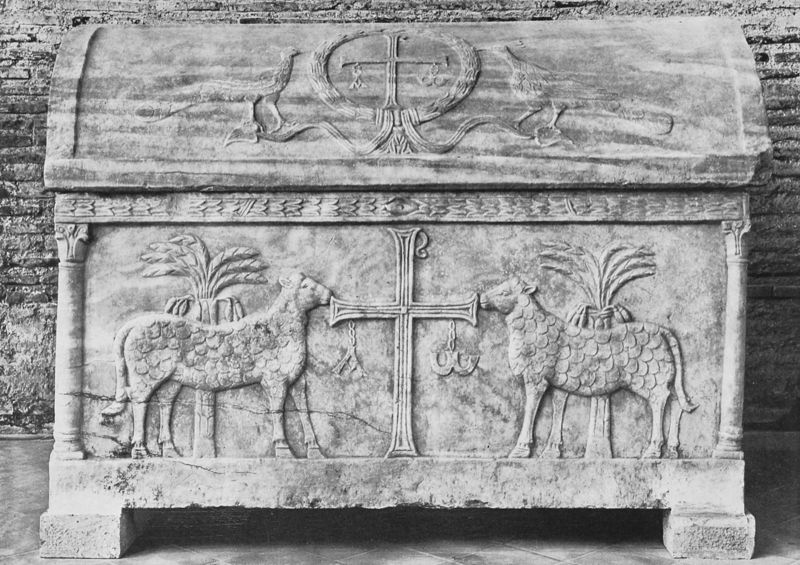
Titel: Sarkophag in S. Apollinare in Classe
Standort: Ravenna, S. Apollinare in Classe (EU - I - Emilia-Romagna)
Schlagwörter: baum, gott, vogel, bäume, holz, schwarz, säulen, tiere, ornament, schleife, wand, sockel, stein, steine, taube, vögel, skulptur, beine, relief, korn, weizen, kette, palme, foto, fugen, truhe, deckel, lamm, schaf, waage, kreuz, symmetrisch, schwarzweiß, pfau, kranz, sarg, palmen, ähren, bänder, lämmer, schafe, siegeskranz, sarkophag, lamm gottes, saeule, tuhe, feuervogel, omega, alpha, skuöptur, 11. jahrhundert, decel